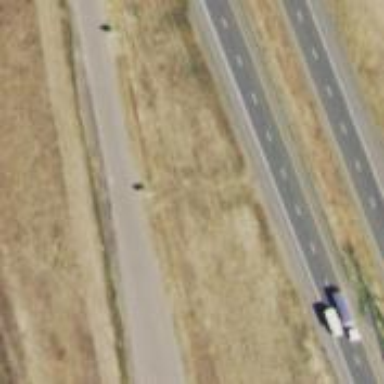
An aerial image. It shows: Asphalt motorway link.